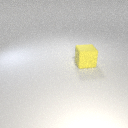
large yellow rubber cube